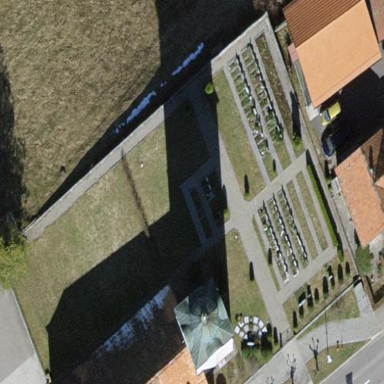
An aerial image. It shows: Grave yard.